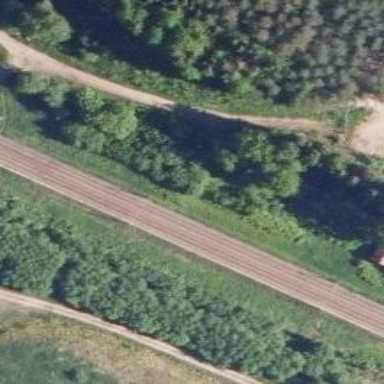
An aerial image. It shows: Railway signal supported by catenary mast.